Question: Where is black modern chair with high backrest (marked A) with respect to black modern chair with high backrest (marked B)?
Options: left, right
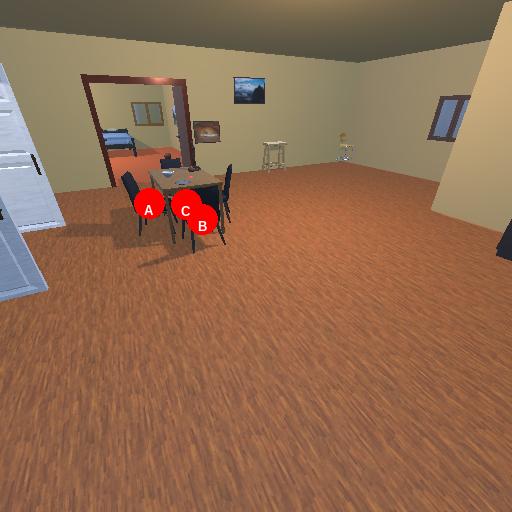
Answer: left